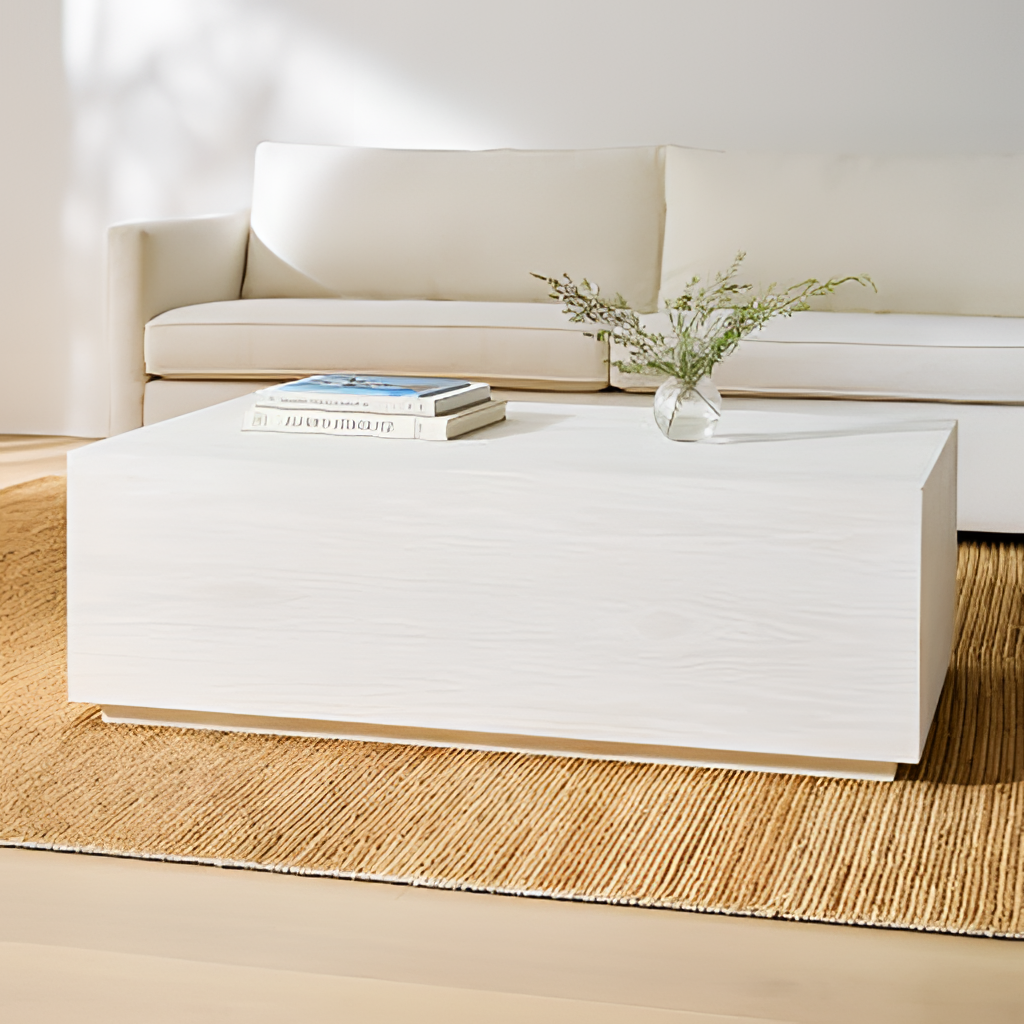
white wood coffee table, living room, minimalist, white paint wallpaper, with solid pattern, wood flooring, with plank pattern